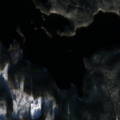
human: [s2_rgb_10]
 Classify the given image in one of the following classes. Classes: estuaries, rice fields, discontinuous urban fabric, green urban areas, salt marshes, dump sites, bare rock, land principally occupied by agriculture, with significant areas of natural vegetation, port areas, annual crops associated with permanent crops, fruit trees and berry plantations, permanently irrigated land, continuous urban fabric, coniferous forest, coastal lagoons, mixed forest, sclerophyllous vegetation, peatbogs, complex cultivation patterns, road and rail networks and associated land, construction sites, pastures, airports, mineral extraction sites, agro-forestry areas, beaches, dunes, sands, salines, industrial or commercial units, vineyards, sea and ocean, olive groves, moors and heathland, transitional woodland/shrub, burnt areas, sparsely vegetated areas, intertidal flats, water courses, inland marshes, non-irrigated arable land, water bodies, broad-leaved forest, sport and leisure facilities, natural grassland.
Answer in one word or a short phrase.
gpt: coniferous forest, water bodies